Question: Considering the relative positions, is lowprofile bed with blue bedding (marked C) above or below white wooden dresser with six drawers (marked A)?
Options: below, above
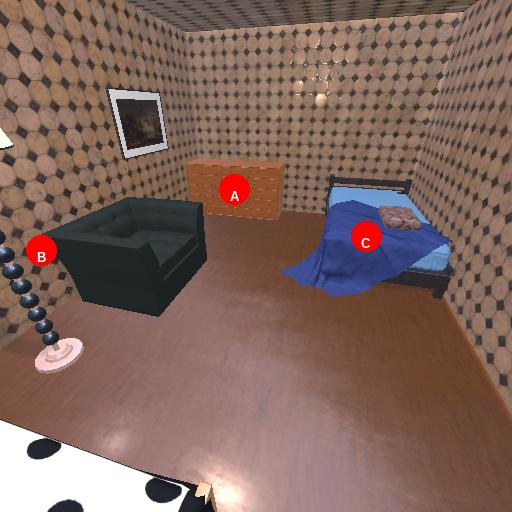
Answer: below